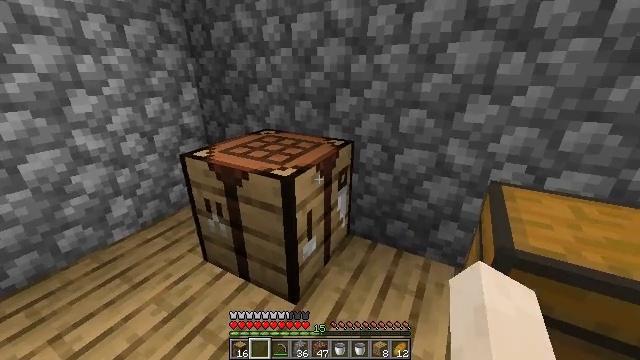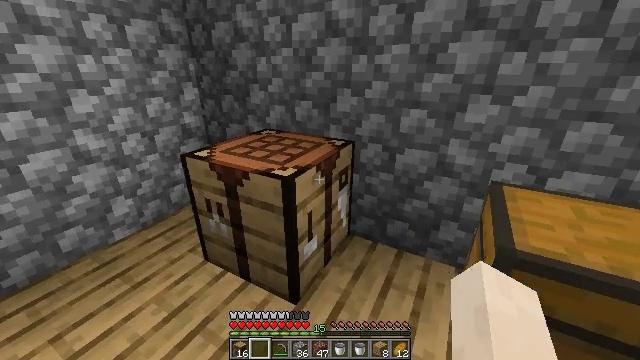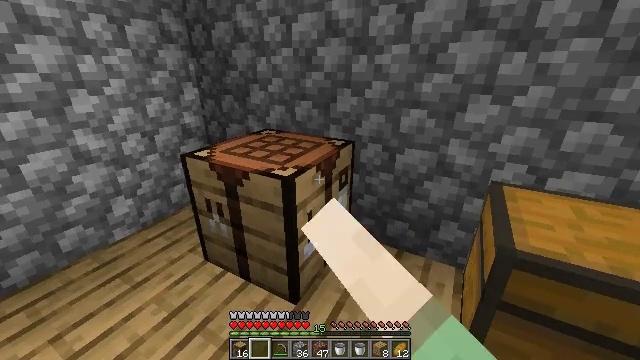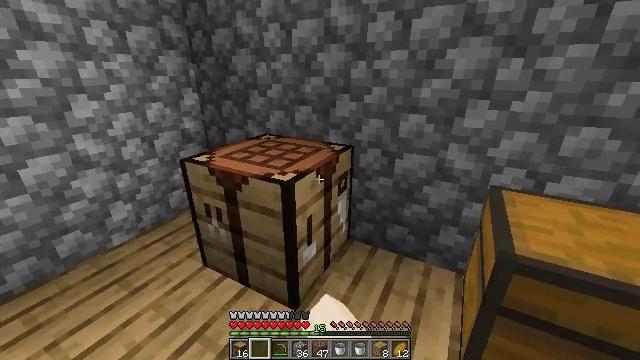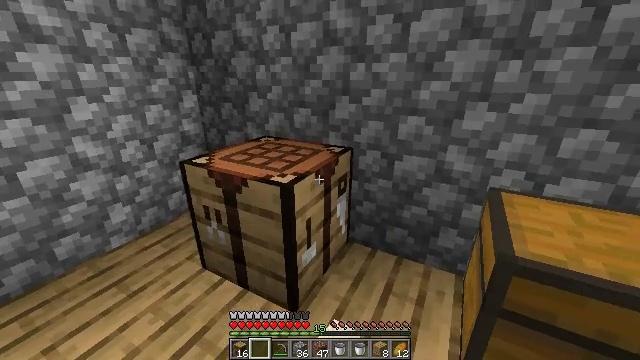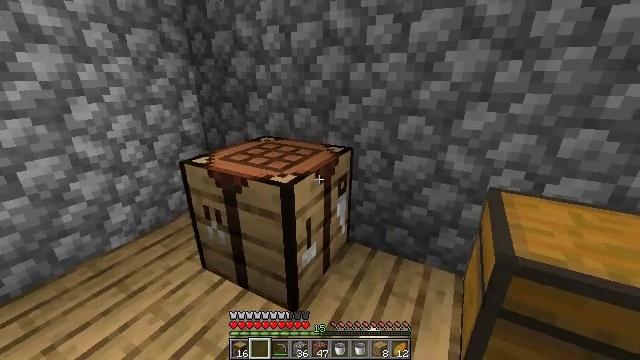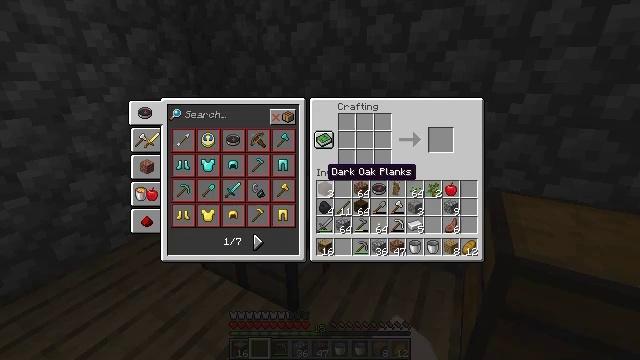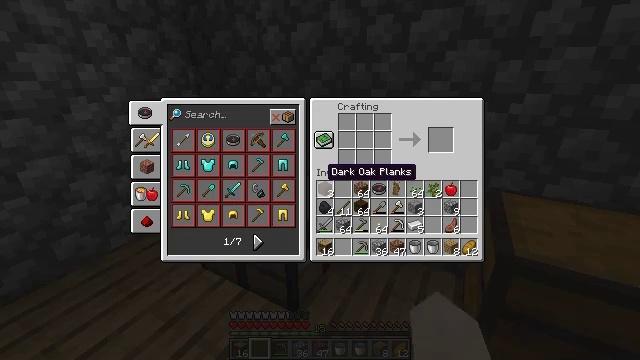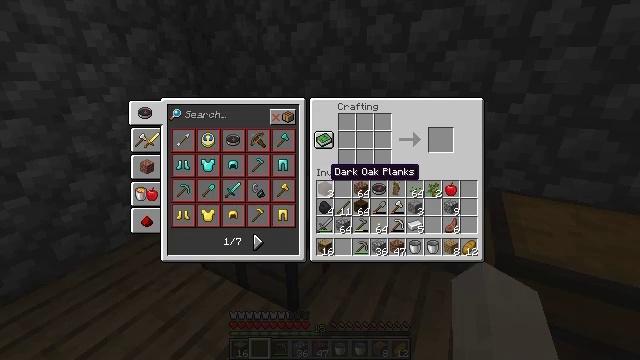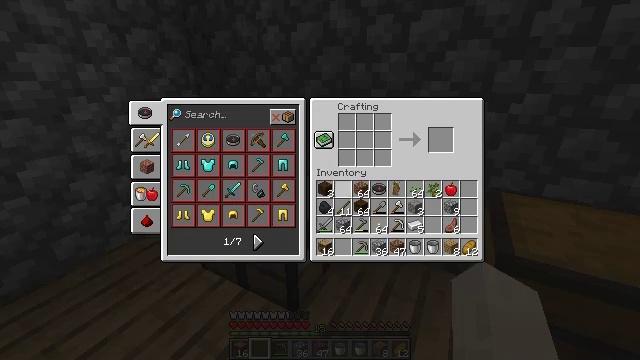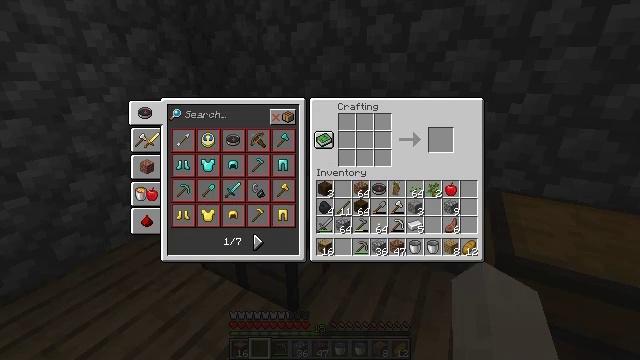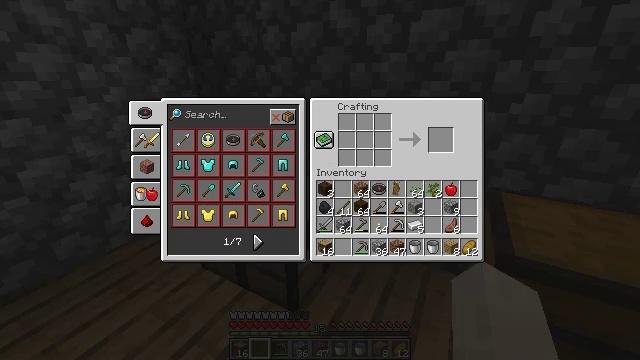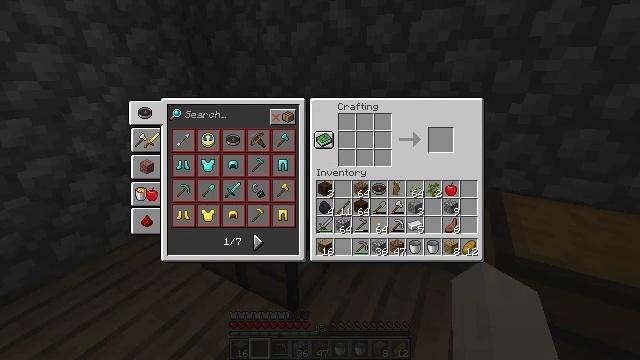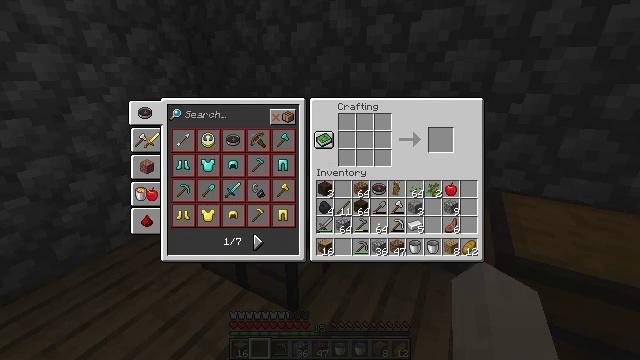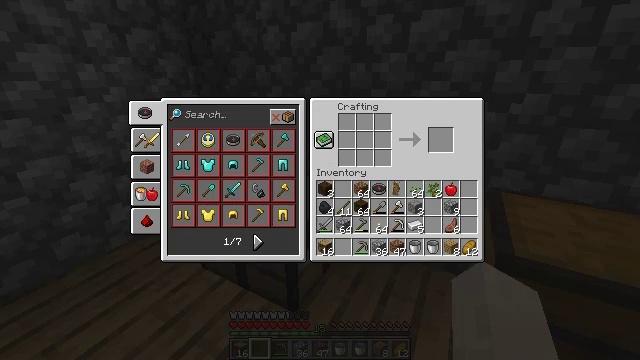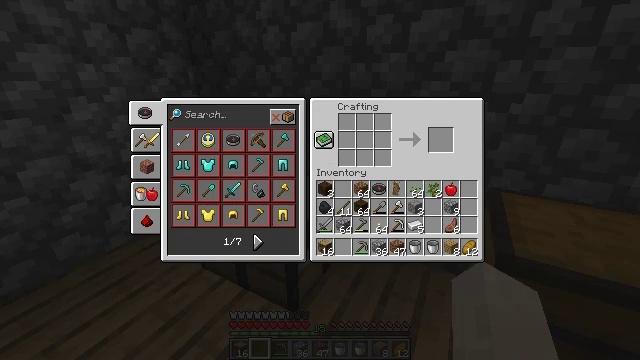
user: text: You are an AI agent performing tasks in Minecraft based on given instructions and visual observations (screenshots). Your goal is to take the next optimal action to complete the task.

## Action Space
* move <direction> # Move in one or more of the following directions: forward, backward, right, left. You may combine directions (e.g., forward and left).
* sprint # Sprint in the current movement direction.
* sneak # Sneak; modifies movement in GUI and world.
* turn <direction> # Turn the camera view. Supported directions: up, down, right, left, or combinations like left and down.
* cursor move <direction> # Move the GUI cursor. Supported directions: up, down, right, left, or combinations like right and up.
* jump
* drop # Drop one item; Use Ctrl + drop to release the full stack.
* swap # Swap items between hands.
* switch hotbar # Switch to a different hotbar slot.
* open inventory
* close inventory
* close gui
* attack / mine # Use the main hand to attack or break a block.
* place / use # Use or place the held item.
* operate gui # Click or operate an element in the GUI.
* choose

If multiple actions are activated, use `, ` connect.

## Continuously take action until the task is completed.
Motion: motion action
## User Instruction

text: Make a cobblestone wall with six cobblestone blocks.
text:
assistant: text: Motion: use / place
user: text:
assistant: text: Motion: use / place
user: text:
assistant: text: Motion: turn up, use / place
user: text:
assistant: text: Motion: no_op
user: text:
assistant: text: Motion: no_op
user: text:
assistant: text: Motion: open gui
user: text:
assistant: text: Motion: no_op
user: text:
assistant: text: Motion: no_op
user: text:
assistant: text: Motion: cursor move right
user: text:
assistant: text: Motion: cursor move right
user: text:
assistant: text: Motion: no_op
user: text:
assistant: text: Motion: cursor move right
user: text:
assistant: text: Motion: cursor move right
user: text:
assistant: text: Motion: no_op
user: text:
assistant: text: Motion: no_op
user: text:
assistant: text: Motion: no_op
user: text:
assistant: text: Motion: cursor move left and down
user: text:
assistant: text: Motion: cursor move left
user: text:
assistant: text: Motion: cursor move left
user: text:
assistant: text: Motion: no_op
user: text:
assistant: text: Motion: no_op
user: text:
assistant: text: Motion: no_op
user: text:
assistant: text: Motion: no_op
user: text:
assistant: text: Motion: no_op
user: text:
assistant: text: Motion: cursor move left
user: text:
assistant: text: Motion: cursor move left
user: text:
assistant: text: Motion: no_op
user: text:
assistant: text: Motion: no_op
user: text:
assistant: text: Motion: no_op
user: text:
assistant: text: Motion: no_op